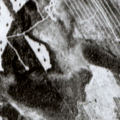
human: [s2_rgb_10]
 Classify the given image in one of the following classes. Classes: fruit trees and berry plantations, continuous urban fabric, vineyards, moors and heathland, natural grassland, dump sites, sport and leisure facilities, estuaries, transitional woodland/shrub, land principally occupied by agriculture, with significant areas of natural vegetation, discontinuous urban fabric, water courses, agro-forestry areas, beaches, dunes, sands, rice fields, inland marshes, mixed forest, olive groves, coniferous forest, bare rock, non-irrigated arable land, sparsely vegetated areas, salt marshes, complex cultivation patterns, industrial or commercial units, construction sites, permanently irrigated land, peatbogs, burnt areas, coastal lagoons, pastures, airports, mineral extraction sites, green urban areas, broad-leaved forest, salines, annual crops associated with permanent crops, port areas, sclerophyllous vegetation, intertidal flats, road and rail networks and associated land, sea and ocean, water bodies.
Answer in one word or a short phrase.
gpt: coniferous forest, mixed forest, transitional woodland/shrub, peatbogs